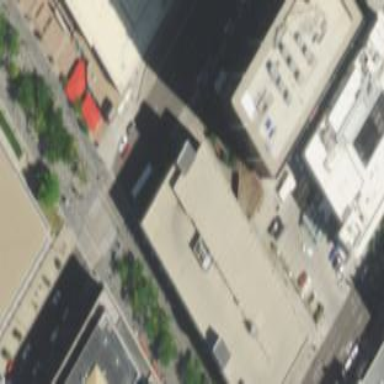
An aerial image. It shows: Commercial building with brown roof.